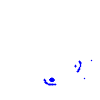
Particle: pion